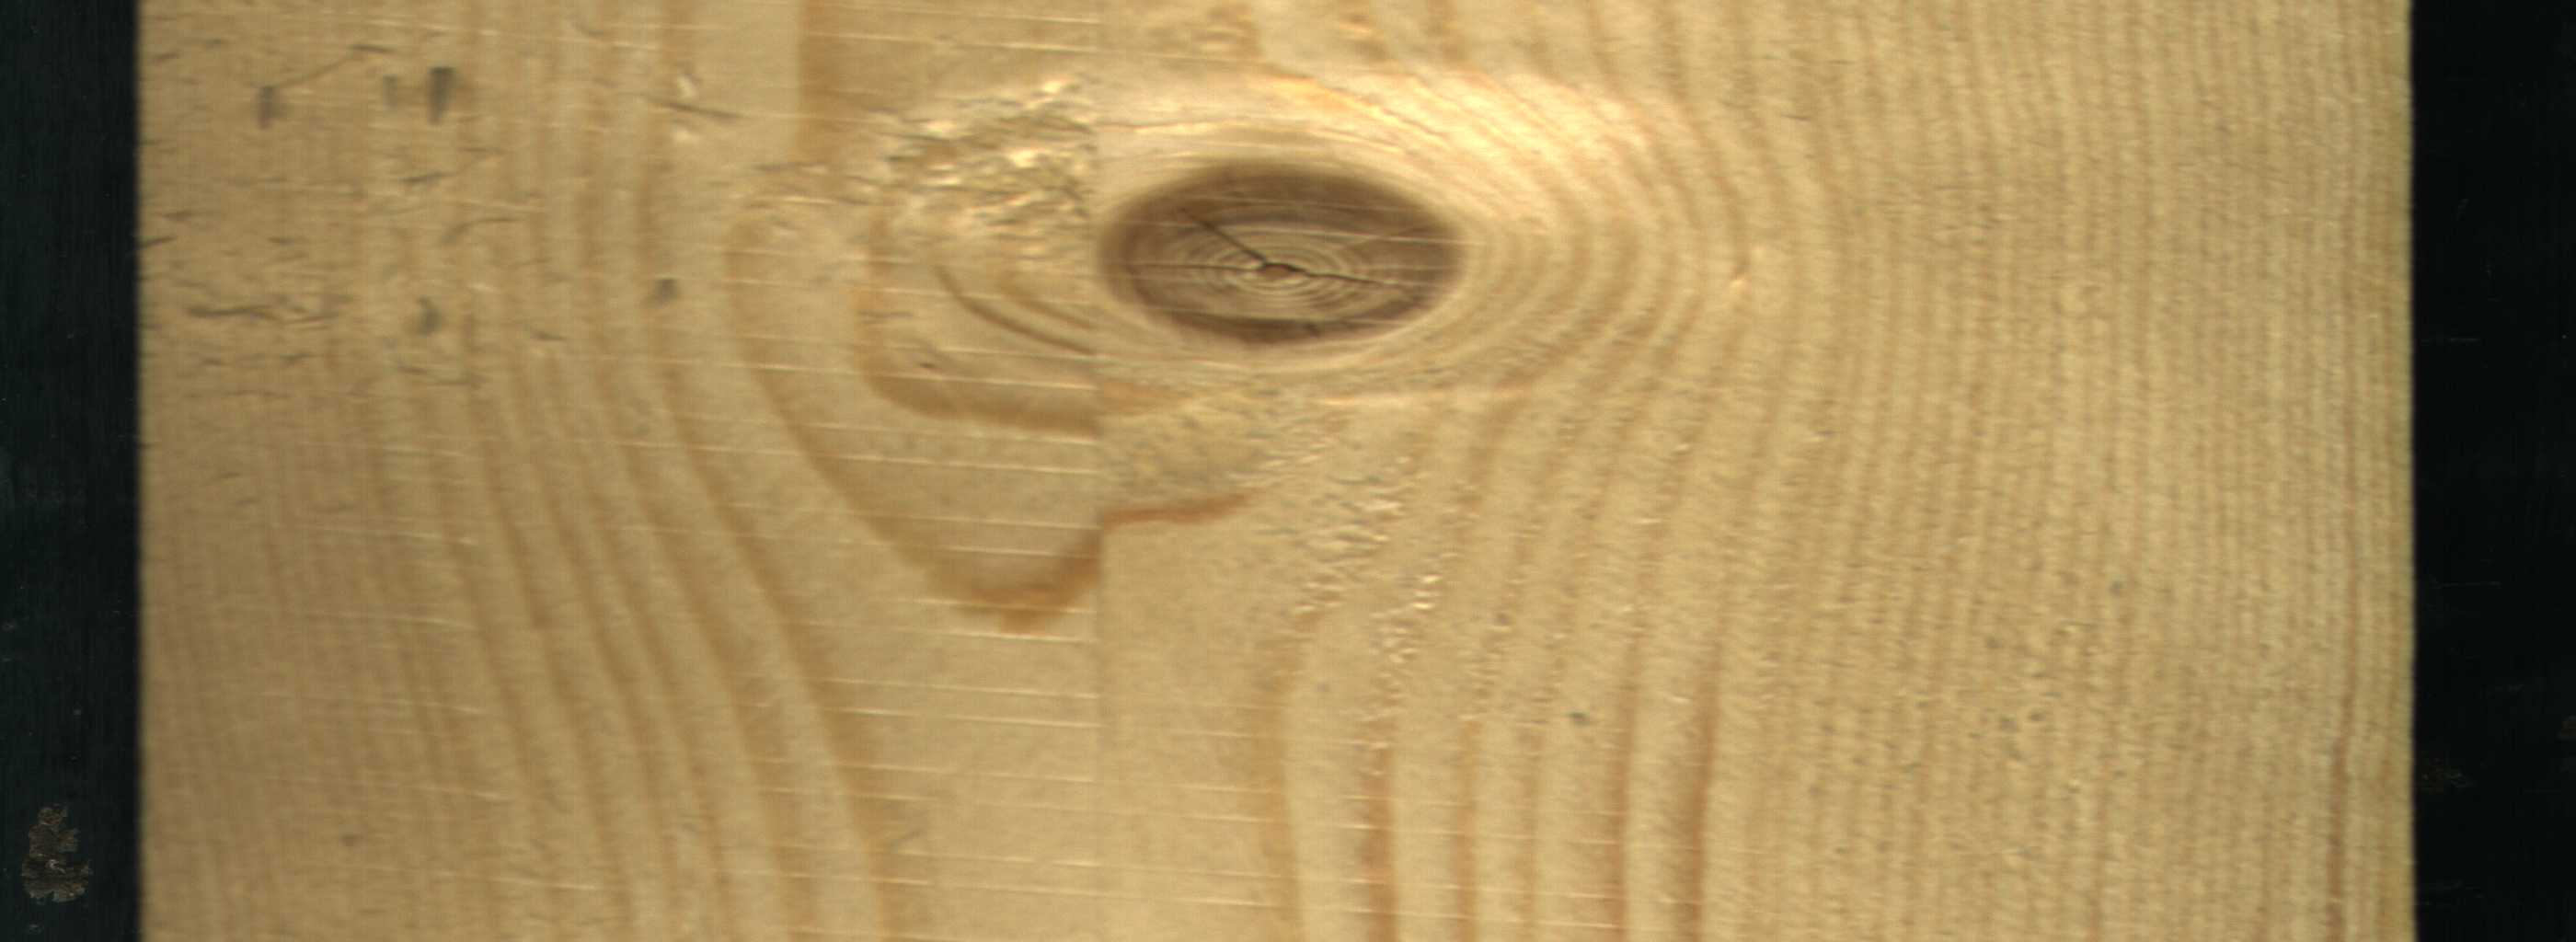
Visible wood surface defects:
knot_with_crack